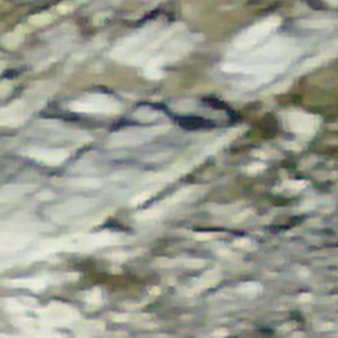
Label: other